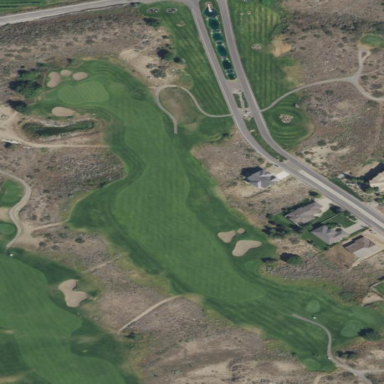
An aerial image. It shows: Rough area on grassy golf course.